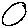
Label: circle